Interaction volume radius: 10 \u00c5
Interaction volume height: 15 \u00c5
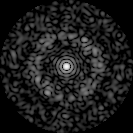
Disorder parameter: 0.7821